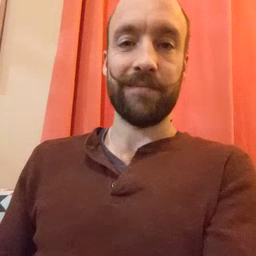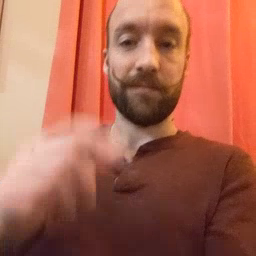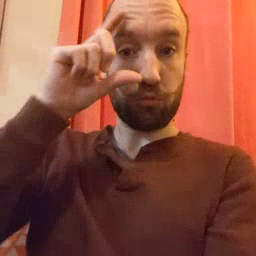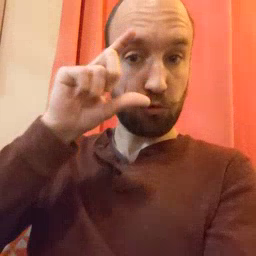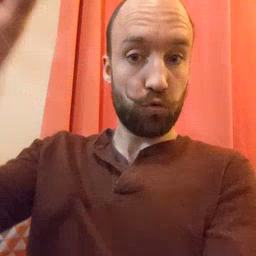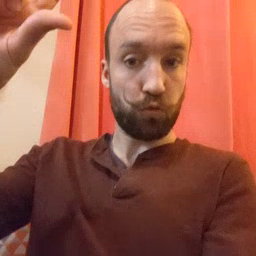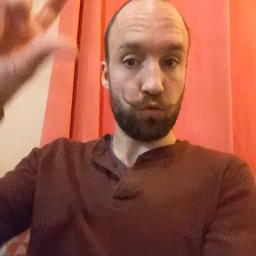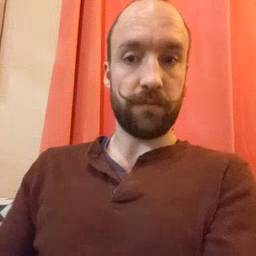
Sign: moon